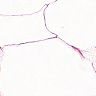
Metastatic tissue present: no